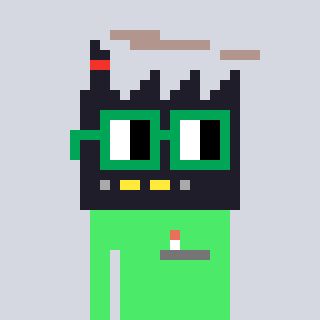
a pixel art character with square green glasses, a factory-shaped head and a teal-colored body on a cool background